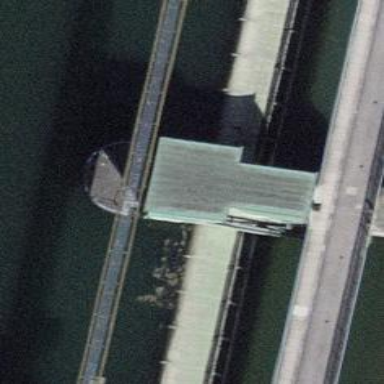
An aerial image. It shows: Pier supporting bridge.